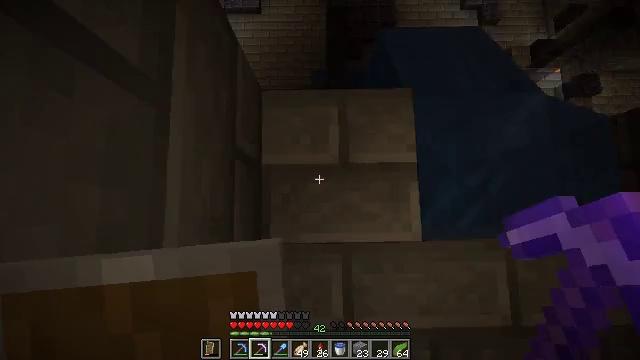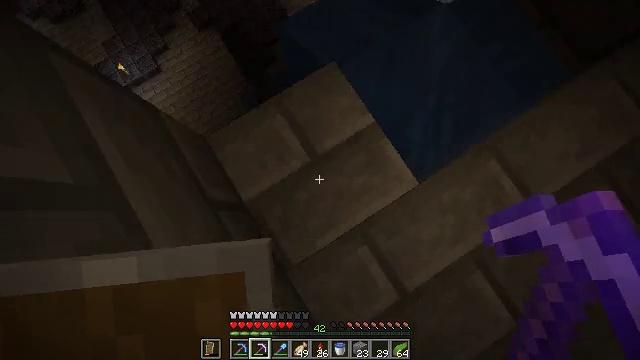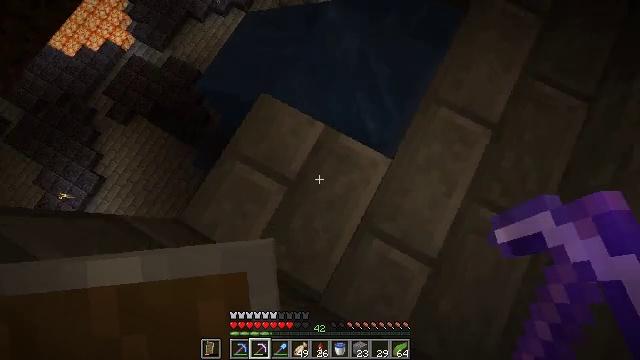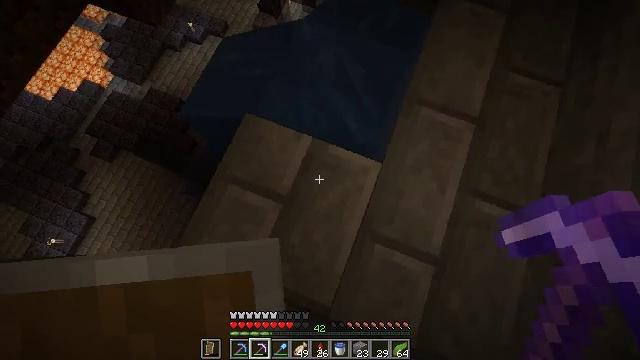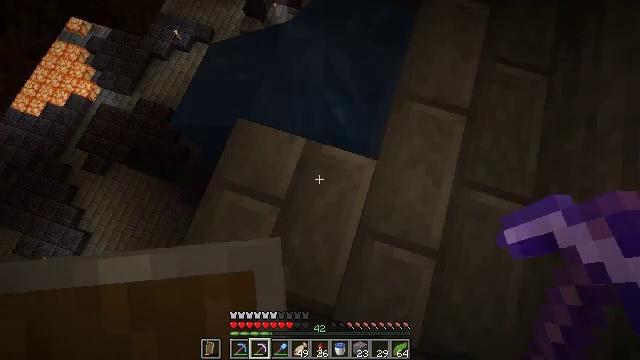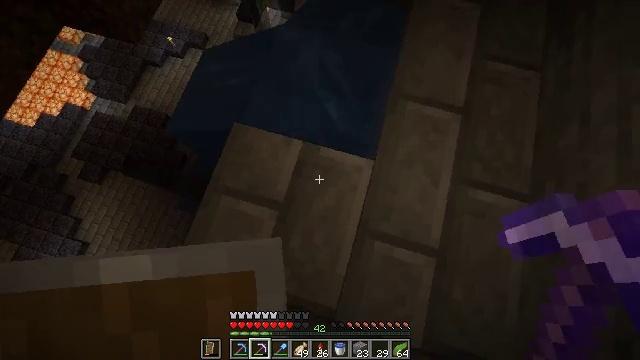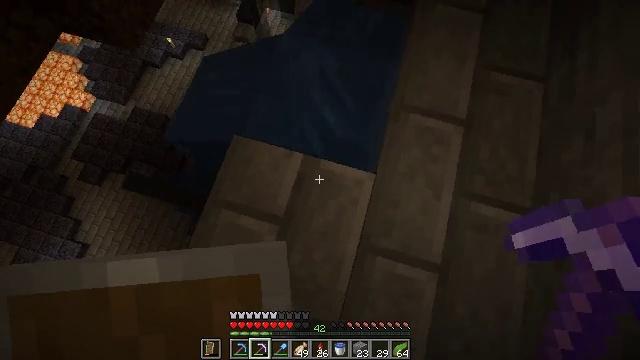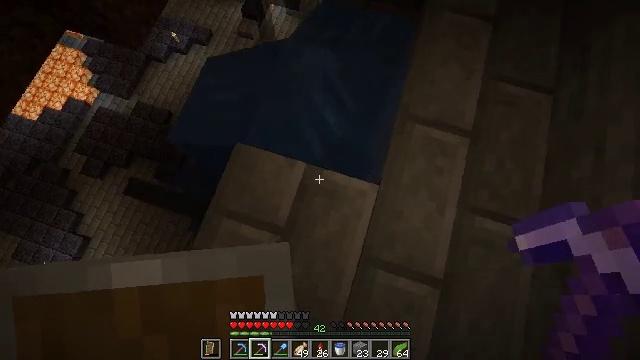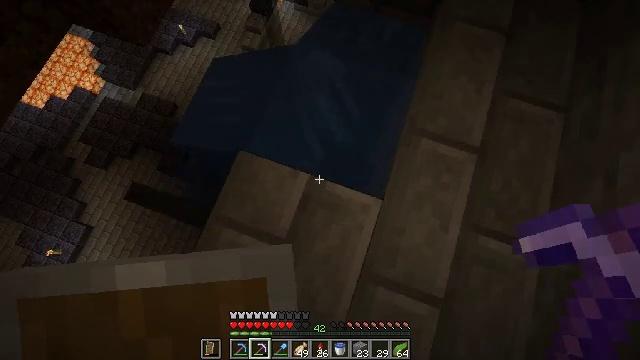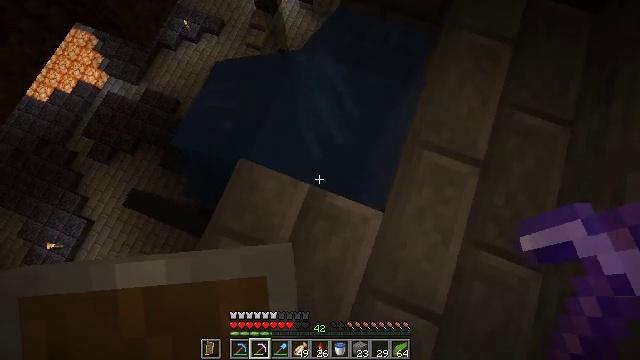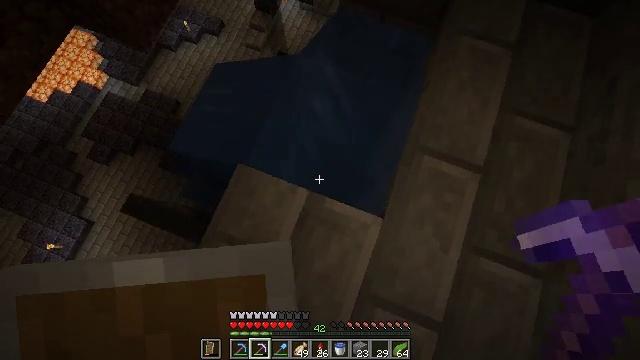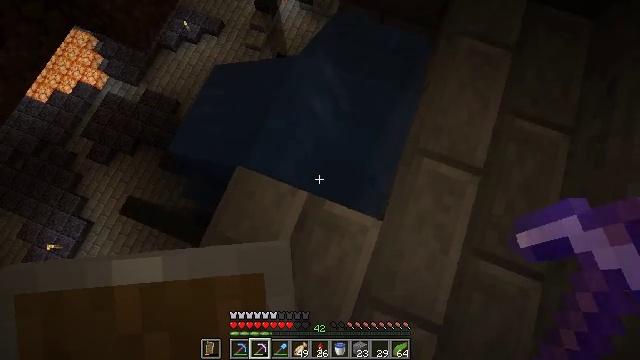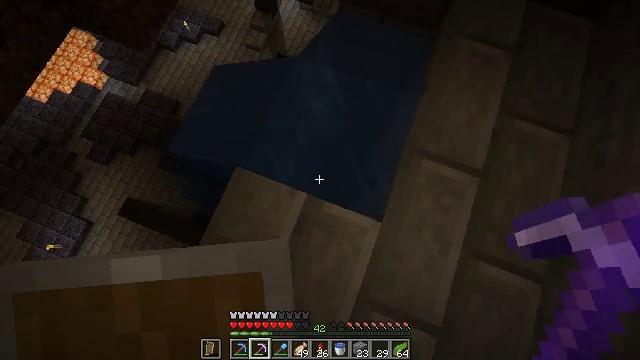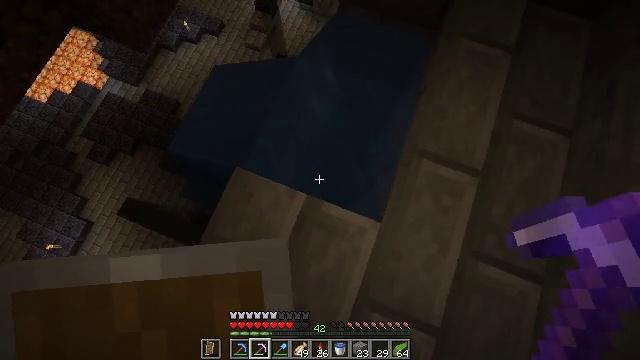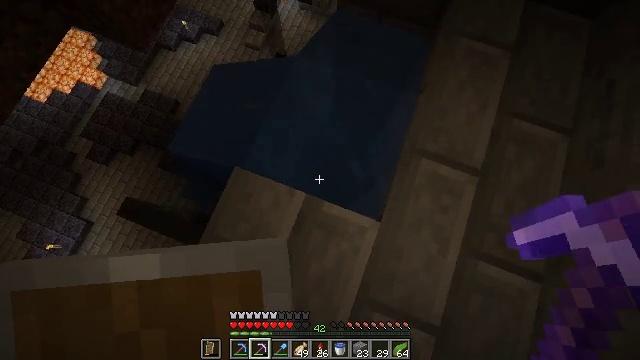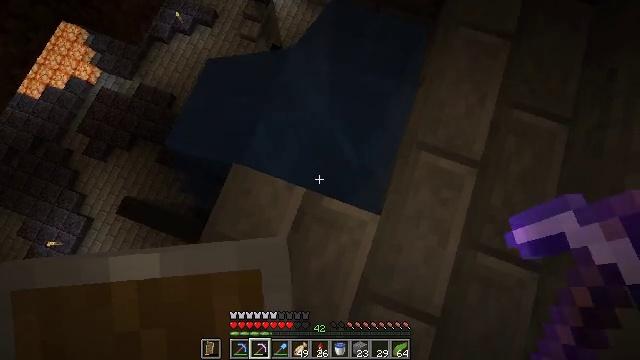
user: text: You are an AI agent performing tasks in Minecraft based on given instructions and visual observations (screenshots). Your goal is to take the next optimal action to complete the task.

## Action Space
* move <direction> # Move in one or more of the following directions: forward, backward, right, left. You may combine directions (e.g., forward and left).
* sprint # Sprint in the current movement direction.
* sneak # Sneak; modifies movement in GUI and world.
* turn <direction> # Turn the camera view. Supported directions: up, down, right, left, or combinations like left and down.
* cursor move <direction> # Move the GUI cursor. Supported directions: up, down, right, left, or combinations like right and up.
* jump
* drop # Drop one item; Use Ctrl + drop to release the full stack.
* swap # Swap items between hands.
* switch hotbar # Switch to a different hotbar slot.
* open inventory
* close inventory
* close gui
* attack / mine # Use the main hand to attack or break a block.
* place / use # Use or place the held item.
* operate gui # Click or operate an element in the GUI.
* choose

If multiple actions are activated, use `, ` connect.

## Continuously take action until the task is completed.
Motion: motion action
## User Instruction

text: Mine the black stained glass pane.
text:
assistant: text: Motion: turn right
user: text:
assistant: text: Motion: turn right and up
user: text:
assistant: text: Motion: turn right and up
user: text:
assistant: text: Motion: turn right
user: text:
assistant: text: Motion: turn right
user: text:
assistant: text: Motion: move forward
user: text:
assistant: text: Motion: move forward, turn left
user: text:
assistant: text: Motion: turn left
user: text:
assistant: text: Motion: turn left
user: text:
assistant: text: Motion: no_op
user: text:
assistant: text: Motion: no_op
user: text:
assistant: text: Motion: no_op
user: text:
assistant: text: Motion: no_op
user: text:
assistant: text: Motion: no_op
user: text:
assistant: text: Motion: move forward, turn right and down
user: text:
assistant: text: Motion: turn right and down
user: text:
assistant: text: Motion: turn right and down
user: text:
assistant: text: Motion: turn right and down
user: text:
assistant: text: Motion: turn right and down
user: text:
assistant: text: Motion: no_op
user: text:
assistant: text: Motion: no_op
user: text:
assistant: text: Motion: move forward, turn up
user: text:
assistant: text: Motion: move forward
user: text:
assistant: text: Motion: move forward
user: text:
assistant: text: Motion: no_op
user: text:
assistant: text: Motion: no_op
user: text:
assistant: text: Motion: no_op
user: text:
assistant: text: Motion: turn down
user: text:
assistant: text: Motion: turn down
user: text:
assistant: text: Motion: turn down